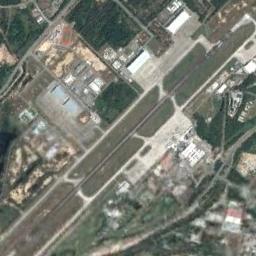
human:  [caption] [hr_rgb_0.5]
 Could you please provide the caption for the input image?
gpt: A runway at the airport is surrounded by a residential area with several airport houses next to the runway .

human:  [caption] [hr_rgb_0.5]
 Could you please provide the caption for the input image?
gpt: The lawn is divided into many rectangular areas by runways .

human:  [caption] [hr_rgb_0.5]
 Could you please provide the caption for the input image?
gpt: An airport with some parallel runways on the lawn and some buildings arranged neatly beside .

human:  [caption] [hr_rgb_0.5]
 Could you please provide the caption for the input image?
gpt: There is an airport surrounded by many houses and trees .

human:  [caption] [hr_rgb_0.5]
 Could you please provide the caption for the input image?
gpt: The runway of the airport is surrounded by buildings .